Question: Last alarm?
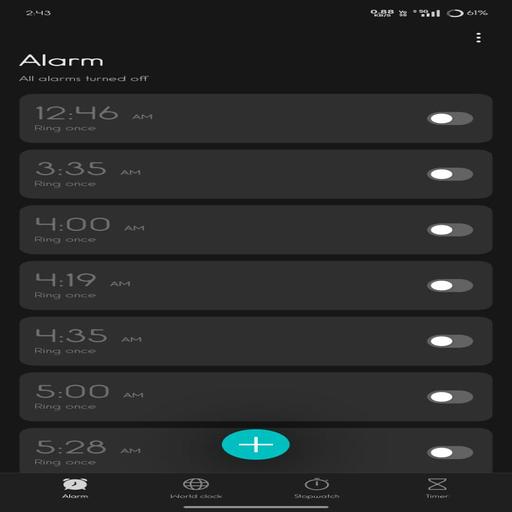
Answer: 05:28:00